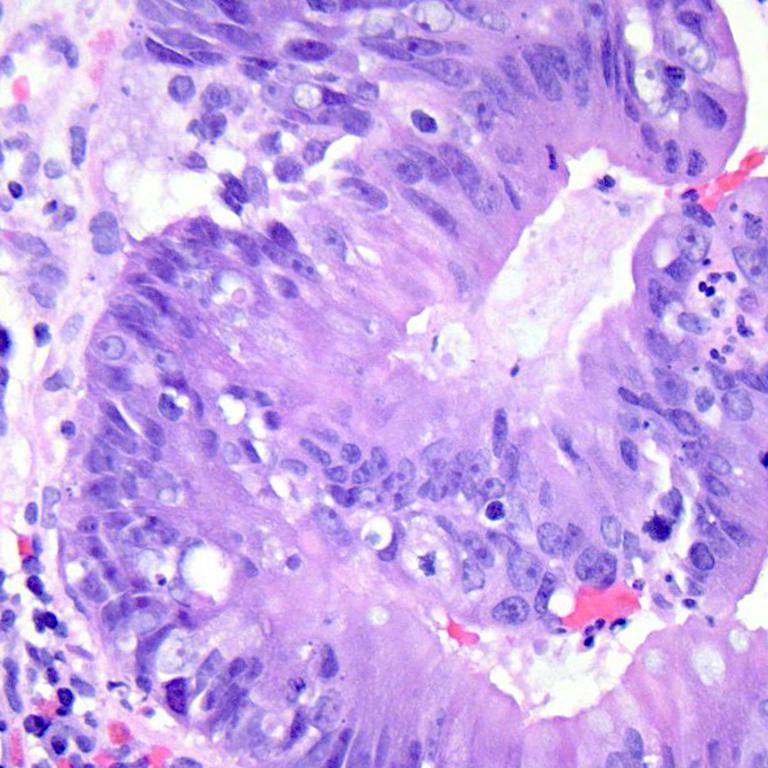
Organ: colon
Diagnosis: adenocarcinomas